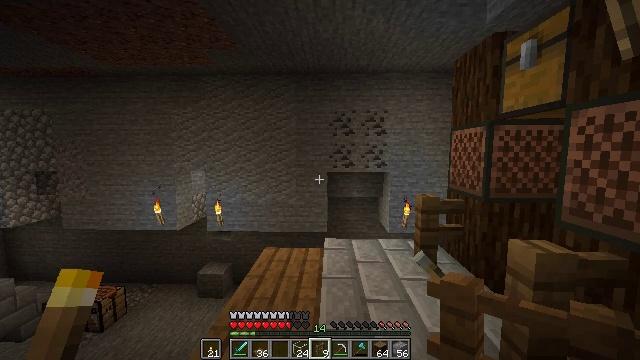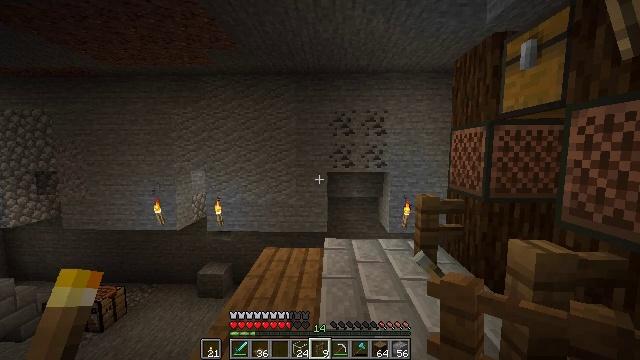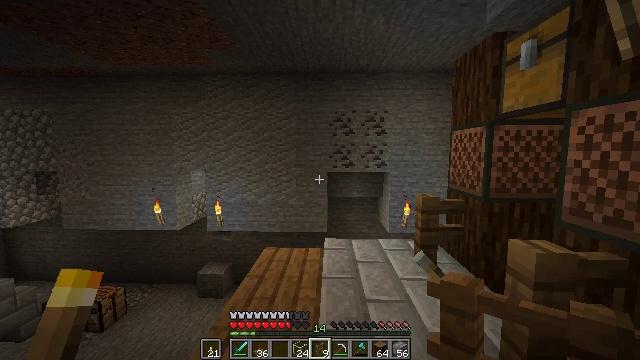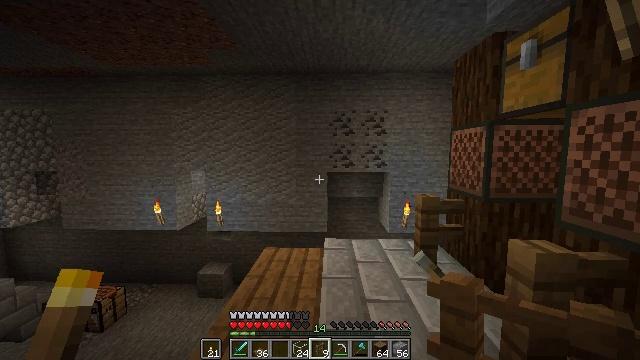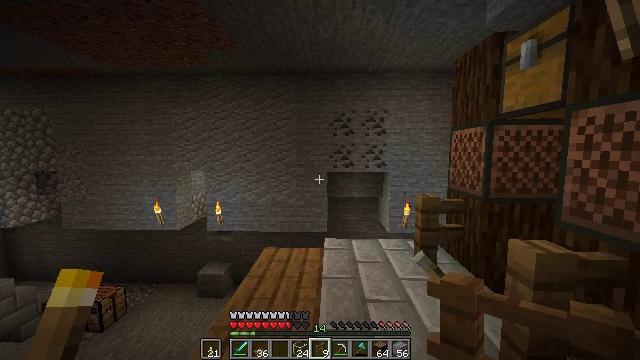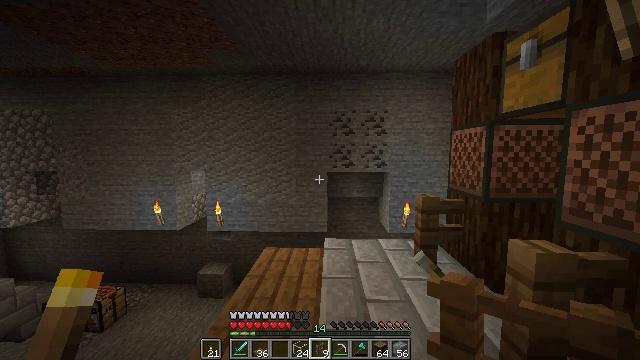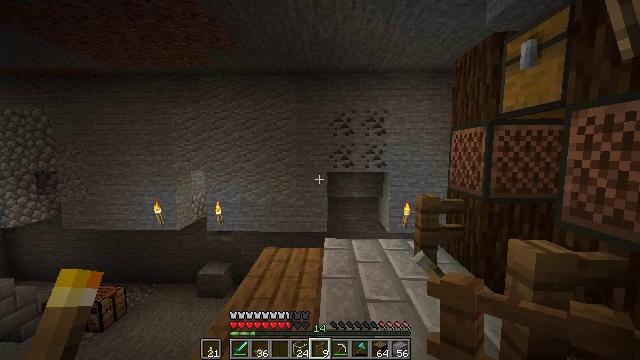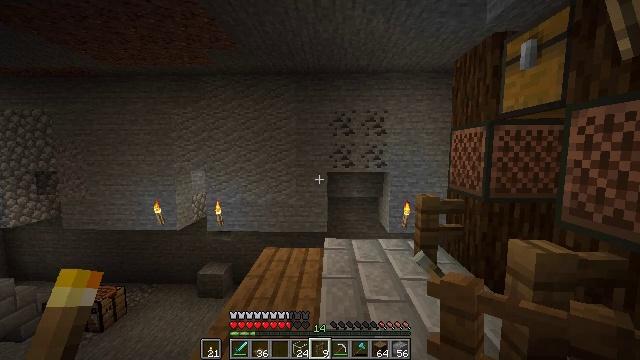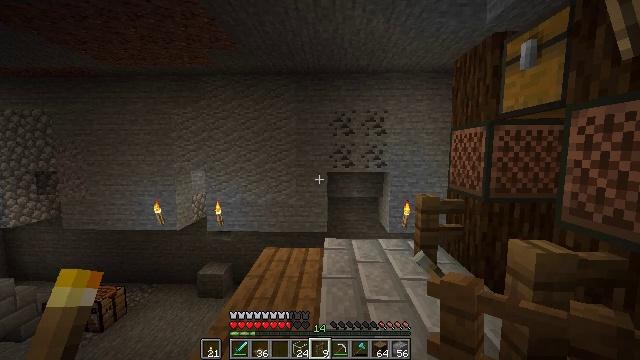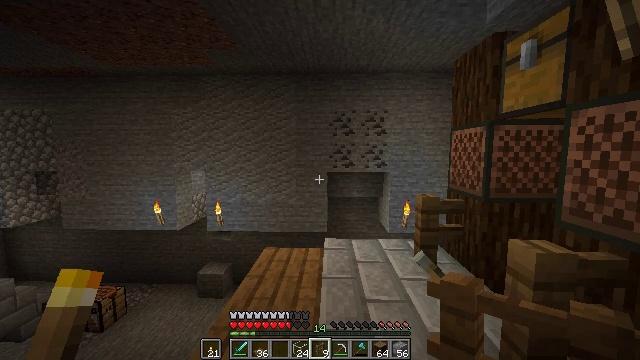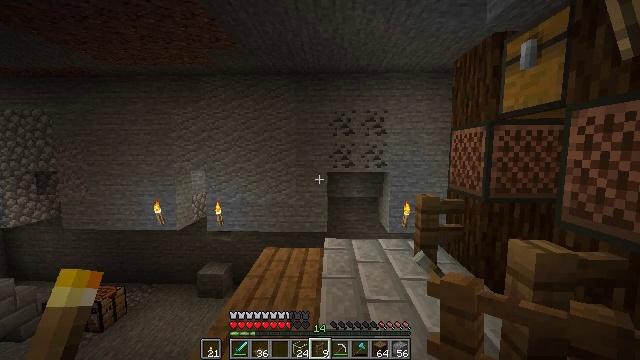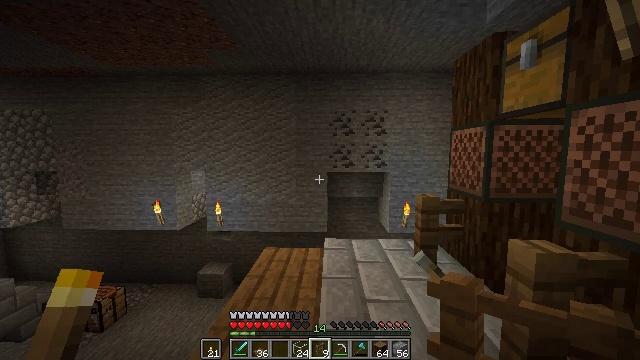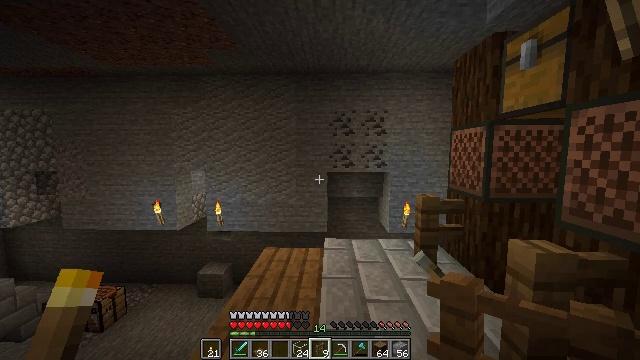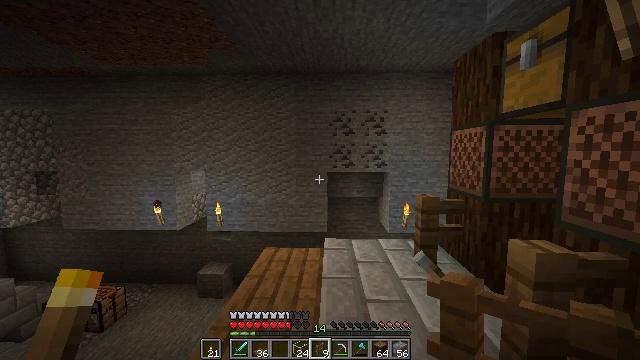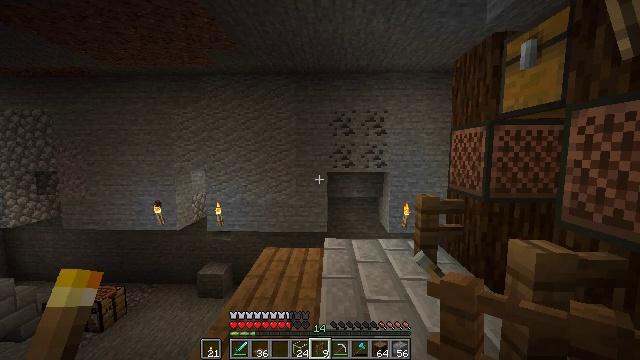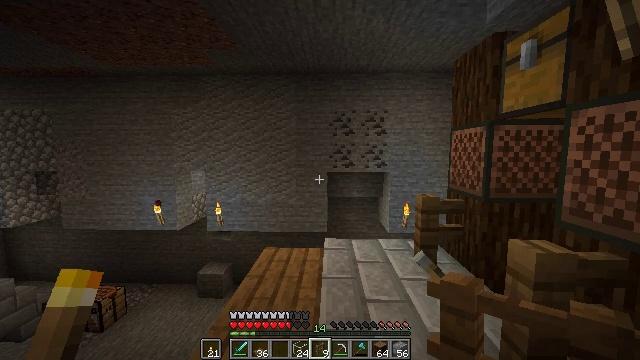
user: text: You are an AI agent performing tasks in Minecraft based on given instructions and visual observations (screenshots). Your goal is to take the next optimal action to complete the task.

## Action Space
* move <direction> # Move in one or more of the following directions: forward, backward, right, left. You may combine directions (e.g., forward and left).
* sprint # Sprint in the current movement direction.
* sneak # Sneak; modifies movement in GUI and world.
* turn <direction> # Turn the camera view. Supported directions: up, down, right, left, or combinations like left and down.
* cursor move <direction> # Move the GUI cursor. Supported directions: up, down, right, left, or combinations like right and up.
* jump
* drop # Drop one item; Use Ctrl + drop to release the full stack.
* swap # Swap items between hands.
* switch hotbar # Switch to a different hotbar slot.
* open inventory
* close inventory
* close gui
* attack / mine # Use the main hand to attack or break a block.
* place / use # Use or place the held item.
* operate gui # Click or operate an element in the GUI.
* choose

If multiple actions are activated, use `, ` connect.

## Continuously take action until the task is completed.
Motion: motion action
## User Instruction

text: Use the crafting grid to obtain spruce stairs from planks.
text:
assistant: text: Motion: no_op
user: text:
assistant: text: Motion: no_op
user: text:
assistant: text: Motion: no_op
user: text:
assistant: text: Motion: no_op
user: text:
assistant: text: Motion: no_op
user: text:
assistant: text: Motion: no_op
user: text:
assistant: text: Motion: no_op
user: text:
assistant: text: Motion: no_op
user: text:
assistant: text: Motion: no_op
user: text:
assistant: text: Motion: no_op
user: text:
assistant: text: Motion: no_op
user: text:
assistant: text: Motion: no_op
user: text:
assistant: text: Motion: no_op
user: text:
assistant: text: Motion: no_op
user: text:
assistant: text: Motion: no_op
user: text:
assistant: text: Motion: no_op
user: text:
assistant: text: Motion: no_op
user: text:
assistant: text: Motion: no_op
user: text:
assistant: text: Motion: no_op
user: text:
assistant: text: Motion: no_op
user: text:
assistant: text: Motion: no_op
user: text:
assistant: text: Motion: no_op
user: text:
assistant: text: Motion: no_op
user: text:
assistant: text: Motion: no_op
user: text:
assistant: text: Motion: no_op
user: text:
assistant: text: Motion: no_op
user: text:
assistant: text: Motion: no_op
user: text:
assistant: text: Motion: no_op
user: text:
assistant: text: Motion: no_op
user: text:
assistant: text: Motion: no_op